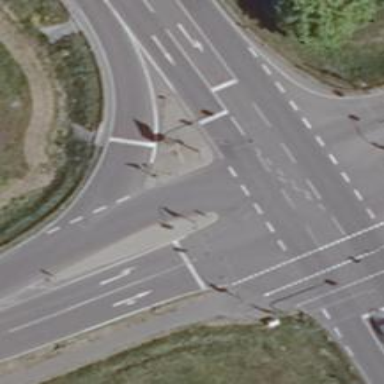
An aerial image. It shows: Road with traffic signals controlling the flow of traffic.